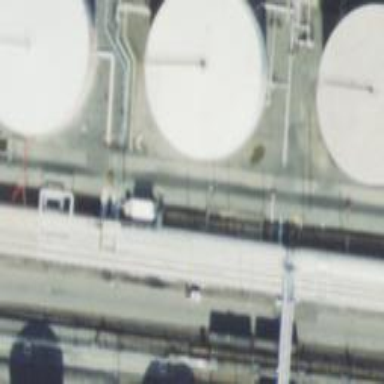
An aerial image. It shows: Storage tank which is man-made and housed in building.